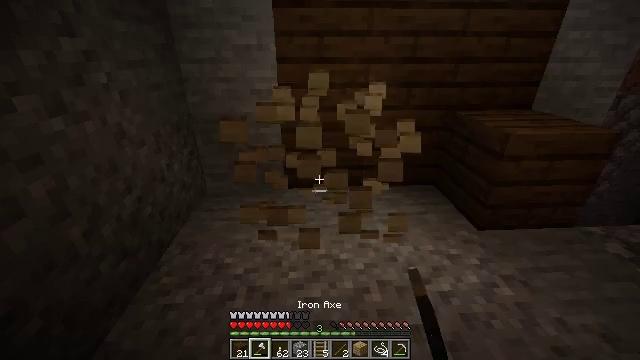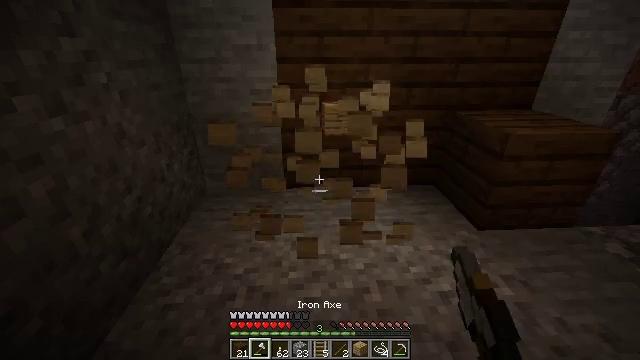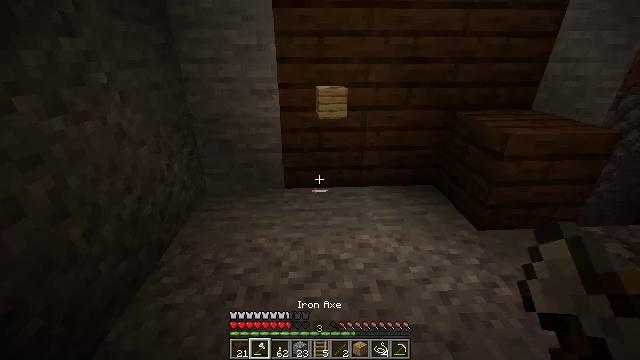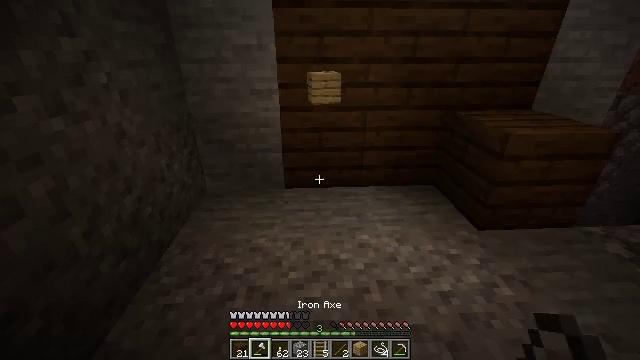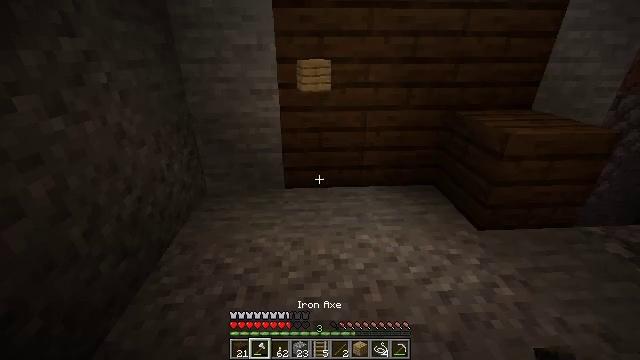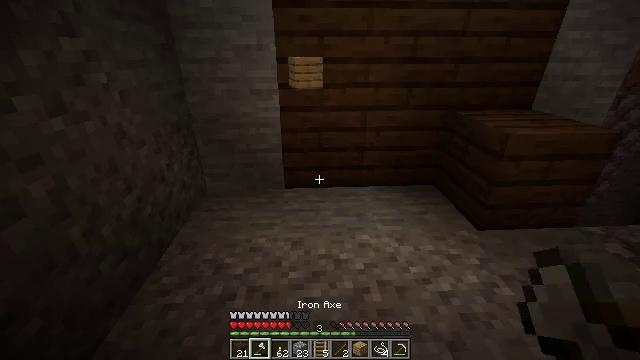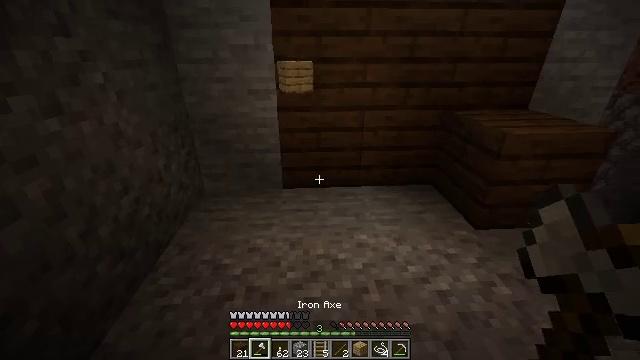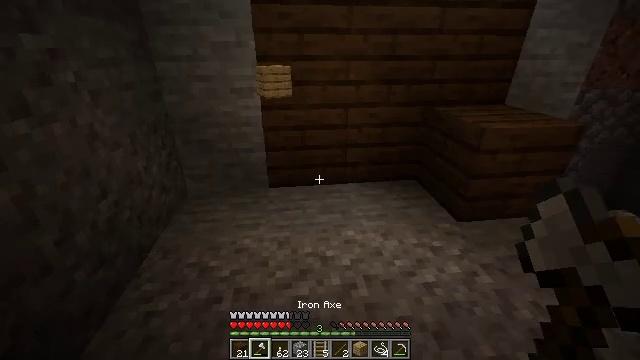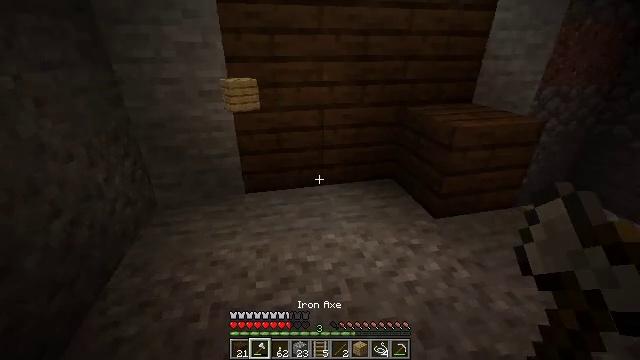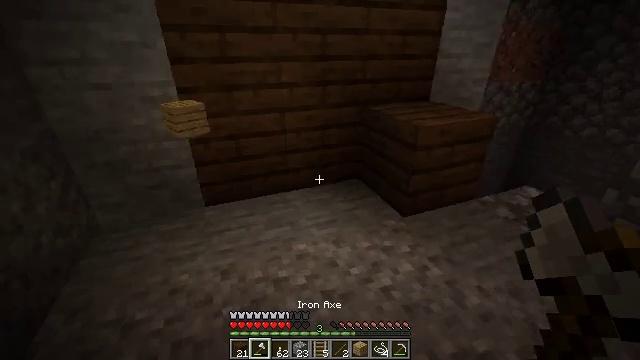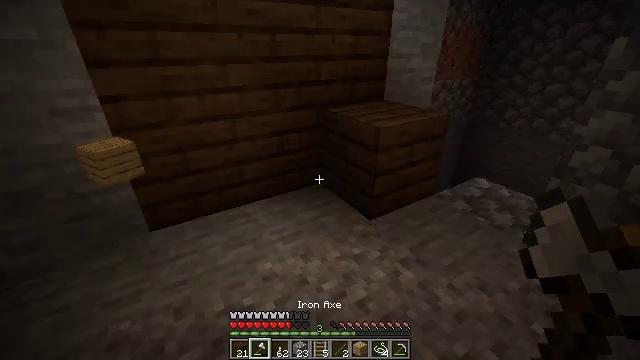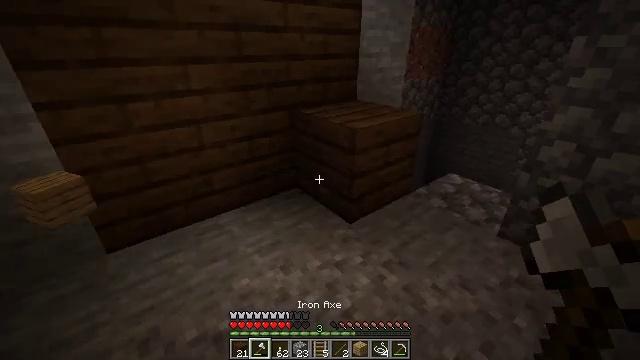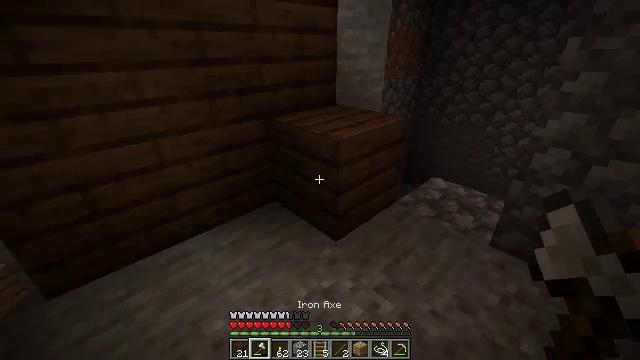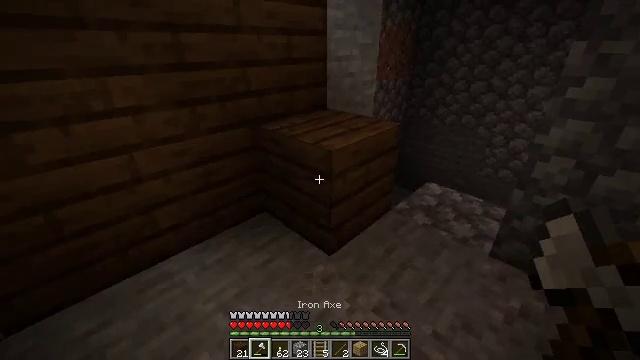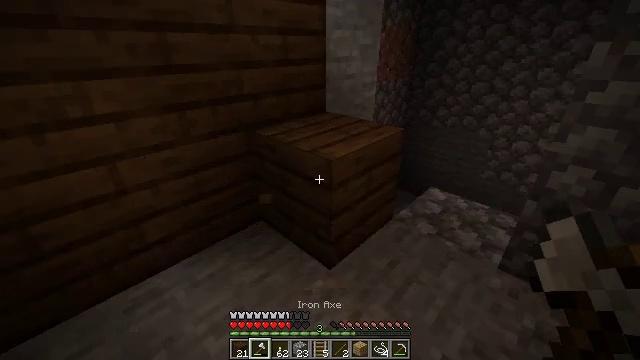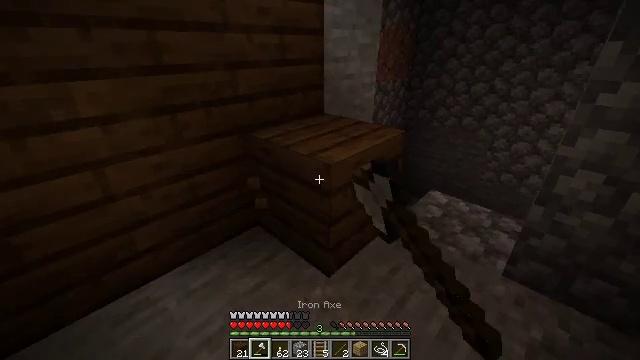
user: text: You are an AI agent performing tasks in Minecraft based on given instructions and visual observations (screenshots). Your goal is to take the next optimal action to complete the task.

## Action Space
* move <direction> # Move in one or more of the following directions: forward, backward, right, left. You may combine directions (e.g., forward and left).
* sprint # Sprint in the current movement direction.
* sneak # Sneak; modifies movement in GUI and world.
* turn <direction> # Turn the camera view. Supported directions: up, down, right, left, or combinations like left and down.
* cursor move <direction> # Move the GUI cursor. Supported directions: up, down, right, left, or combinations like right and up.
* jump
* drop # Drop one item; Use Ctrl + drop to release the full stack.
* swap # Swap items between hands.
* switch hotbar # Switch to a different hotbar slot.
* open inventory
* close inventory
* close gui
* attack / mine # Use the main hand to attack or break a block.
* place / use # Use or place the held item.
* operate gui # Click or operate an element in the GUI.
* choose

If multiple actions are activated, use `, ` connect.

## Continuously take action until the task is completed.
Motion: motion action
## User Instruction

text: Break the existing dark oak planks.
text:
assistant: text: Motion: no_op
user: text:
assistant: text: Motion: no_op
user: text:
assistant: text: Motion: no_op
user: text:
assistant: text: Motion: no_op
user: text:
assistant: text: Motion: no_op
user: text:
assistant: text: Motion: no_op
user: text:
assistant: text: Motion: turn right
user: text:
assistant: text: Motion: move forward, turn right
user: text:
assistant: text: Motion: move forward, turn right
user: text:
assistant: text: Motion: move forward, turn right
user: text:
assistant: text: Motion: move forward, turn right
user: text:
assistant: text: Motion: move forward, turn right
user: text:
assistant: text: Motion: move forward, turn right
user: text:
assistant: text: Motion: attack / mine
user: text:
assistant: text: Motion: attack / mine
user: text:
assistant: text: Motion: turn right, attack / mine
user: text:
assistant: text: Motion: turn right, attack / mine
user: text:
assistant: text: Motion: attack / mine
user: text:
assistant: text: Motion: attack / mine
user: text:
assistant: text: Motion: attack / mine
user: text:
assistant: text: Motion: attack / mine
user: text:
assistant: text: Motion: attack / mine
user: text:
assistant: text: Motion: attack / mine
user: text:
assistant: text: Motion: attack / mine
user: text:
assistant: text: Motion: attack / mine
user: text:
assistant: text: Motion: attack / mine
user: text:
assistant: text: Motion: attack / mine
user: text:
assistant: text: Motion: attack / mine
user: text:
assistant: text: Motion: attack / mine
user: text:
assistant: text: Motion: attack / mine